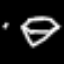
Label: diamond